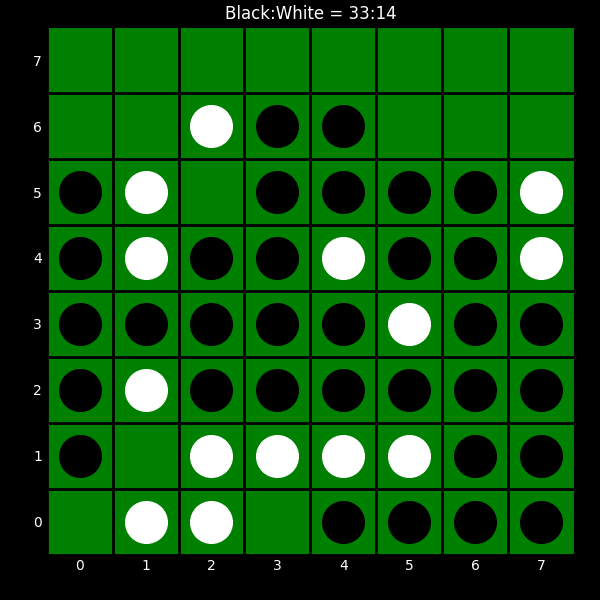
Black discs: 33
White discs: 14